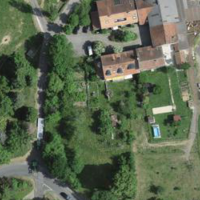
EUNIS habitat code: 55
Species observed at this site:
Quercus suber